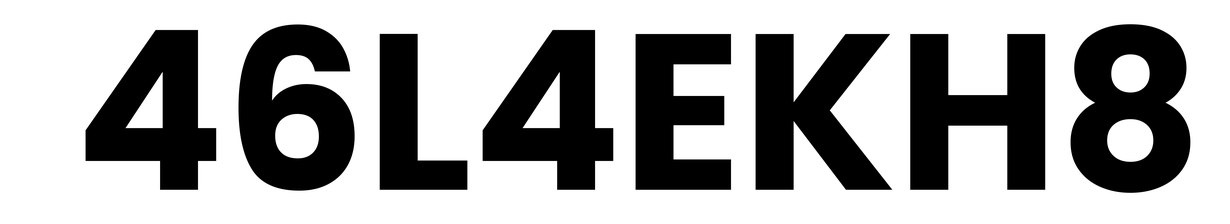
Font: Poppins-Bold